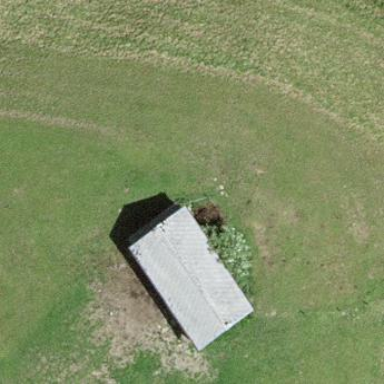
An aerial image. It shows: Gabled roof on farm auxiliary building.